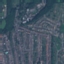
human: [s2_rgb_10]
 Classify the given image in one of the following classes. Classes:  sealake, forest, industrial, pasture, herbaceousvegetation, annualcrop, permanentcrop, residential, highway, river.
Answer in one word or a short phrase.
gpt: Residential